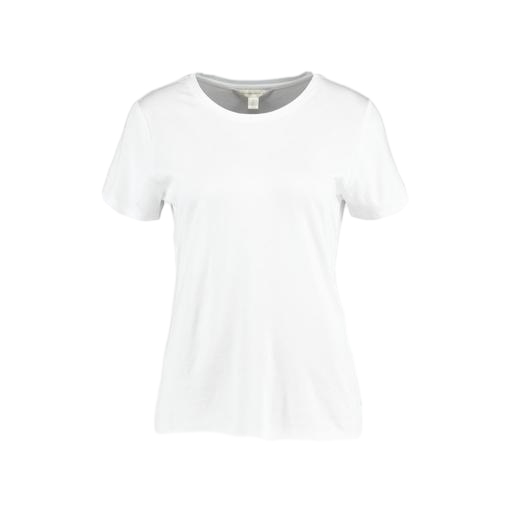
white pima t-shirt only macy, white perfect t-shirt, white relaxed fit t-shirt, white background